Question: This is an HTML5/JavaScript game development related question.
I need to rotate a parent sprite and keep its child sprite's position and rotation correctly aligned.
So if the parent rotates, the child should maintain the correct position and rotation.
Does anyone know what the formula for this is?

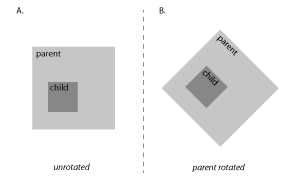
Answer: You have to know about the object's local and world coordinates, so you can keep track of the parent-child relationship. It is not as easy as it seems if you want to do animation, but here's an example. The "formula" you're looking for is in 'b.pos', to calculate to position relative to the parent object.
<URL>
'''
// Some basic canvas utilities
// (see demo)
// Objects to be drawn on canvas
var a = {
x: 0, // global coordinates
y: 0, // ^
vx: .1, // velocity
vy: .1, // ^
w: 100, // dimensions
h: 100, // ^
color: 'red'
};
var b = {
parent: a, // relationship
x: 0,
y: 0,
lx: .5, // local coordinates (percentage)
ly: .5, // ^
w: 25,
h: 25,
color: 'yellow',
pos: function() { // calculate position relative to given parent
return {
x: this.parent.w * this.lx - this.w / 2,
y: this.parent.h * this.ly - this.h / 2
};
}
};
// Draw boxes with parent-child relationship
// @param a {Object} Parent
// @param b {Object} Child
var draw = function(a, b, ctx, dt) {
ctx.fillStyle = a.color;
ctx.fillRect(a.x += a.vx * dt, a.y += a.vy * dt, a.w, a.h);
ctx.fillStyle = b.color;
ctx.fillRect(b.x + a.x + b.pos().x, b.y + a.y + b.pos().y, b.w, b.h);
};
// Initialize and animate canvas
document.body.appendChild(canvas(400, 400, function(ctx) {
return render(function(dt) {
ctx.clearRect(0, 0, 400, 400);
draw(a, b, ctx, dt);
});
}));
'''